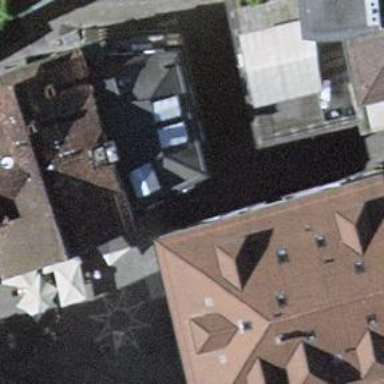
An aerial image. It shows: Restaurant.